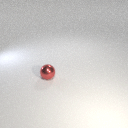
small red metal sphere